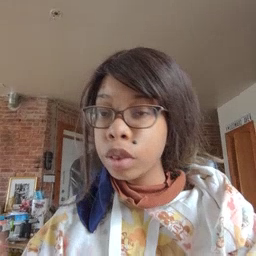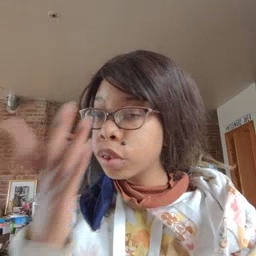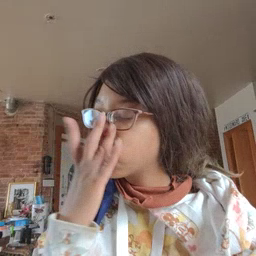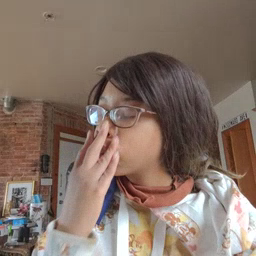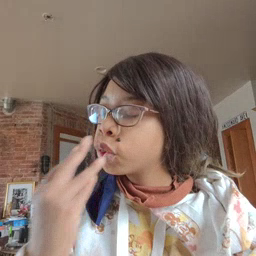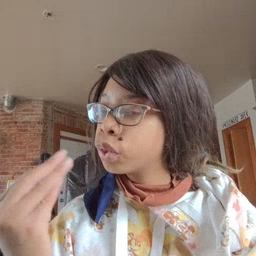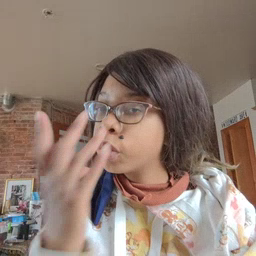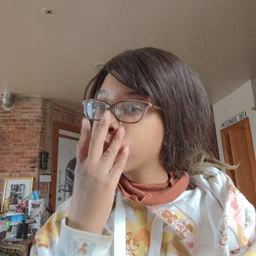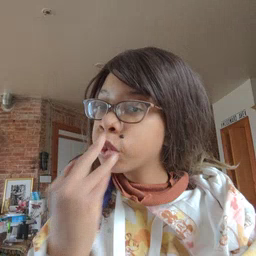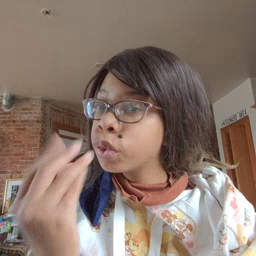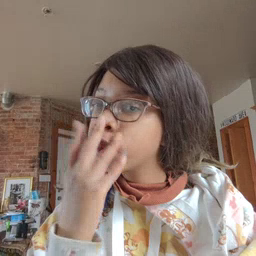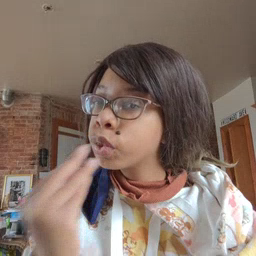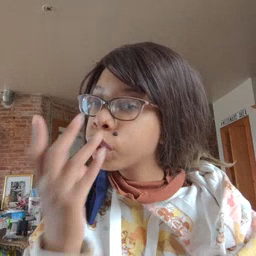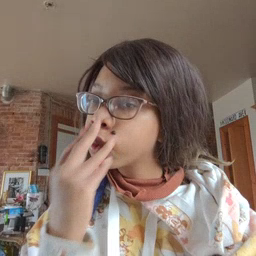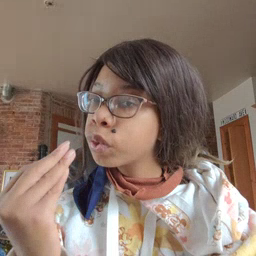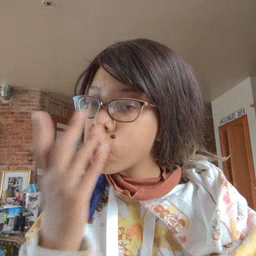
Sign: wolf